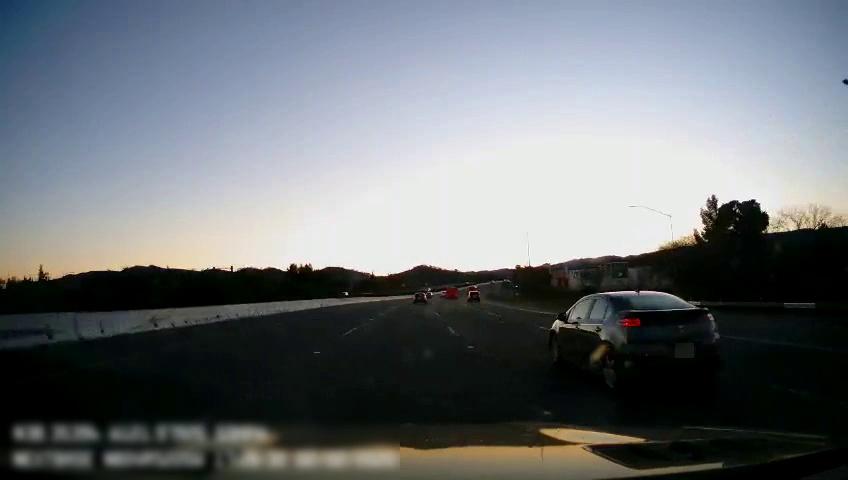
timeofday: Day
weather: Cloudy
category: Drivable Space
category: Vehicles | Car
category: Vehicles | SUV
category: Vehicles | Truck
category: Vehicles | Car
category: Lanes | Current Lane
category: Lanes | Current Lane
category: Lanes | Alternate Lane
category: Lanes | Alternate Lane
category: Traffic | Signs